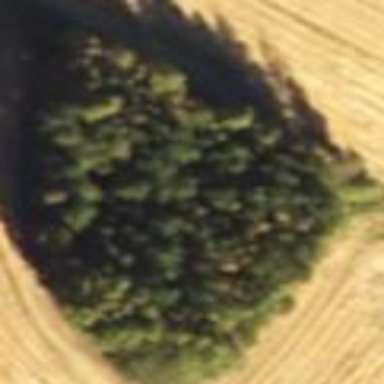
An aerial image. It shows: Forest area.